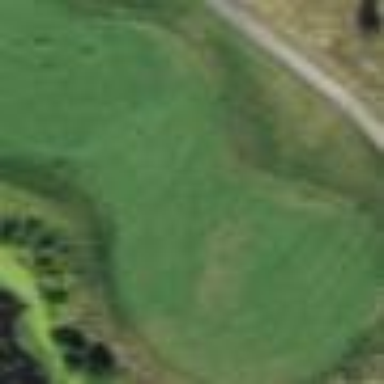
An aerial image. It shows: Golf fairway surrounded by grass.